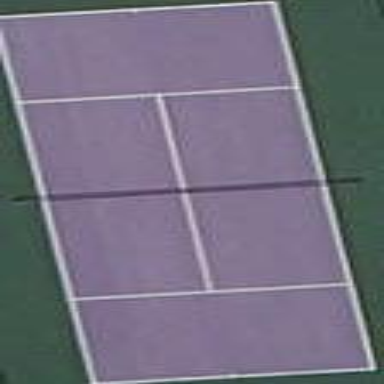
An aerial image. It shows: Tennis court in leisure pitch.